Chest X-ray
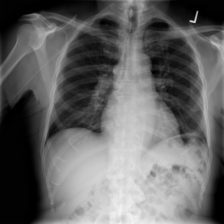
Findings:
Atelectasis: negative
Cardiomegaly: negative
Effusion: negative
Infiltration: negative
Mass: negative
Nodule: negative
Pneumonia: negative
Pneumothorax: negative
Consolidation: negative
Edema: negative
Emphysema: negative
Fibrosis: negative
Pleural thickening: negative
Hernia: negative